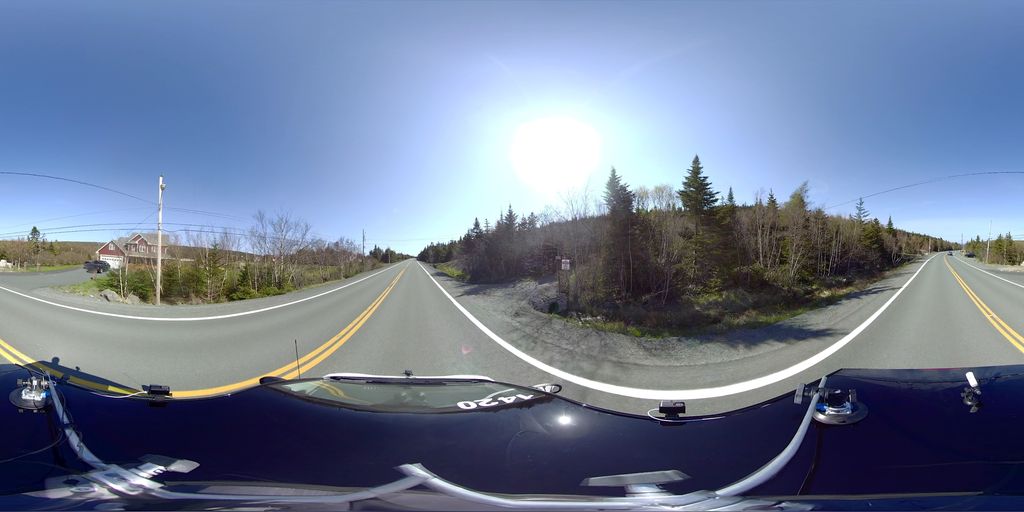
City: st_johns